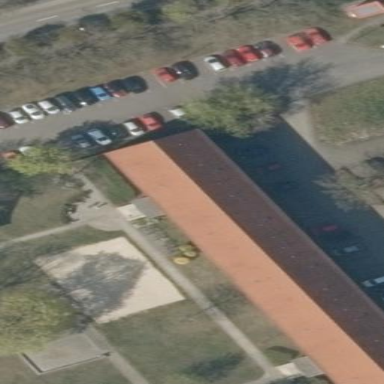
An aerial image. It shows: Dormitory building at school.